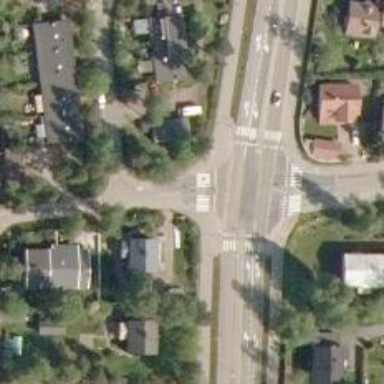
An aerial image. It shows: Road with "give way" sign.